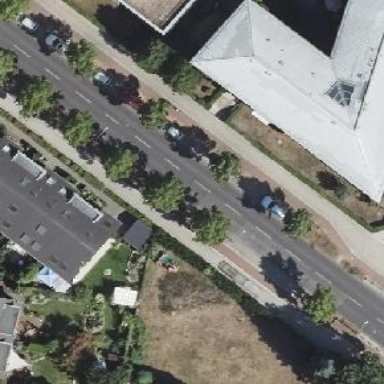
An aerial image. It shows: Hipped roof apartment building.